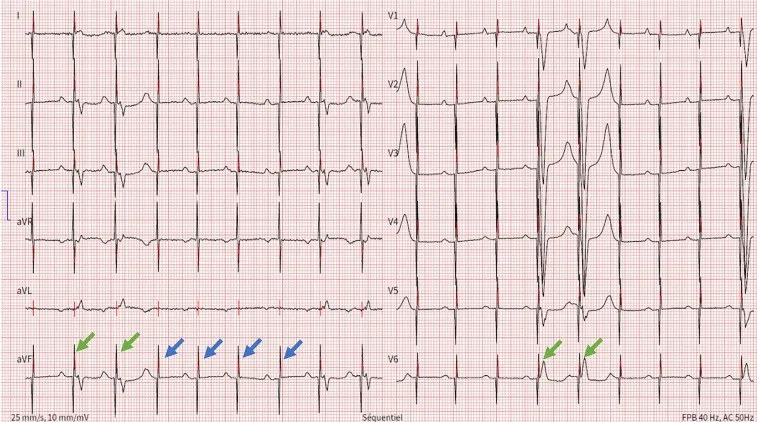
Electrocardiogram showing spontaneous P wave activity followed by unipolar ventricular stimulation spikes that most of the times are ineffective (blue arrows) and rarely result in ventricular capture (green arrows).
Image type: electrography (ekg)